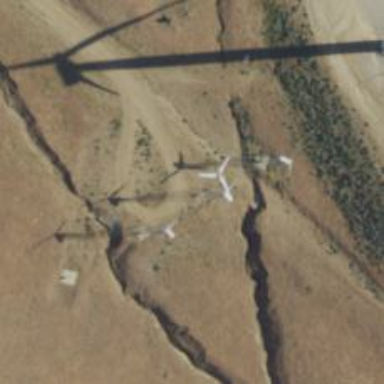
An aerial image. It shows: Wind power generator employing wind turbines.